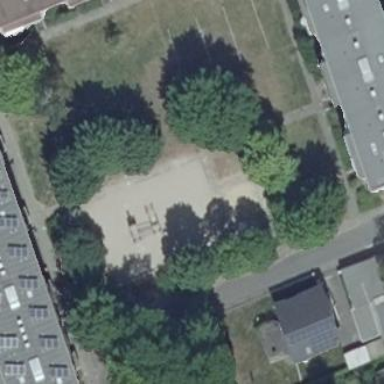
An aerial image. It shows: Playground area for leisure activities on the land.